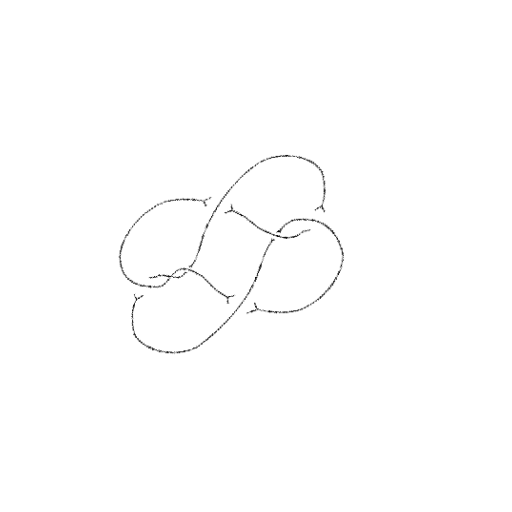
Crossing number: 7